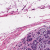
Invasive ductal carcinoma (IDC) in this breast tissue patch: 0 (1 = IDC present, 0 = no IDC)